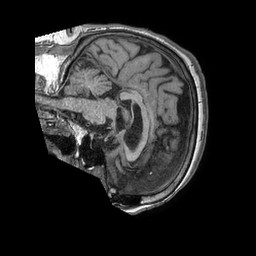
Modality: T1w
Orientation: sagittal
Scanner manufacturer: philips
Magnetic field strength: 1.5 T
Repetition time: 0.007668 s
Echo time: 0.003487 s